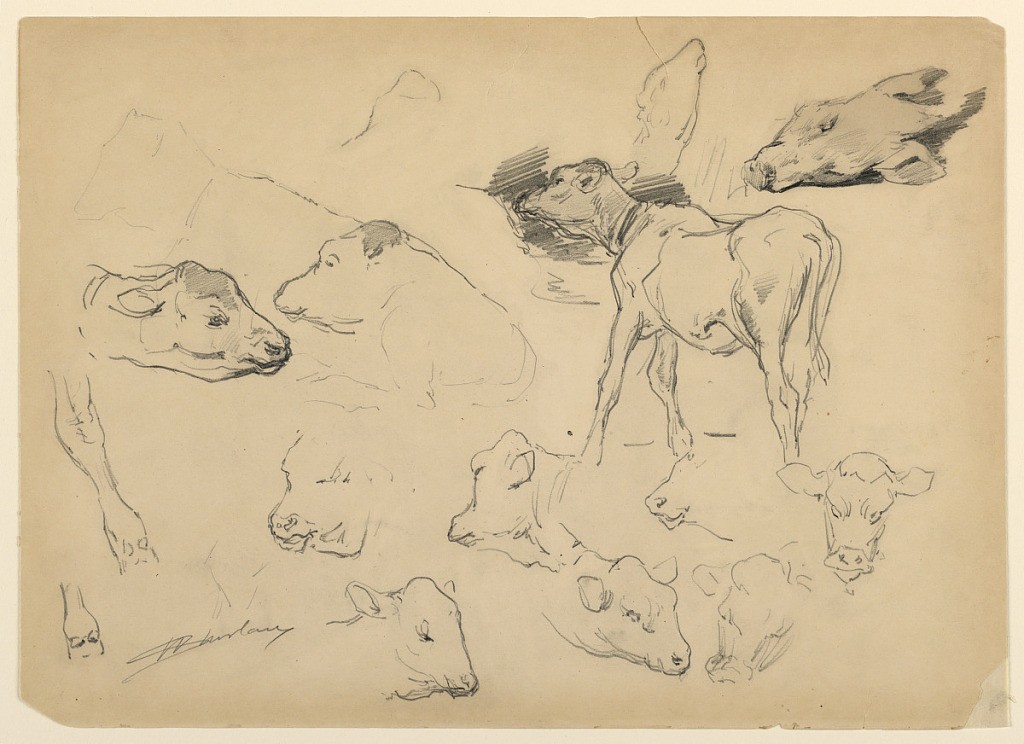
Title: Studies of Cattle, Heads of Sheep and a Hog
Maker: Walter Shirlaw, American, b. Scotland, 1838–1909
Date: ca. 1875
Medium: Graphite on cream-colored cardboard
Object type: Drawing
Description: Most of the studies are of heads. A standing calf is shown obliquely from the back, as is a sketched lying cow.